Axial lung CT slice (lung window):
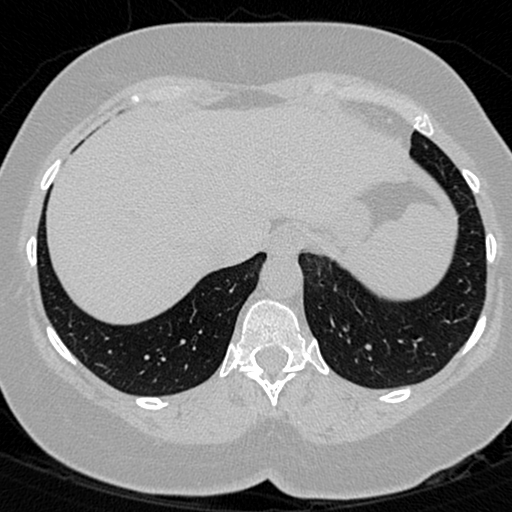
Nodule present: no